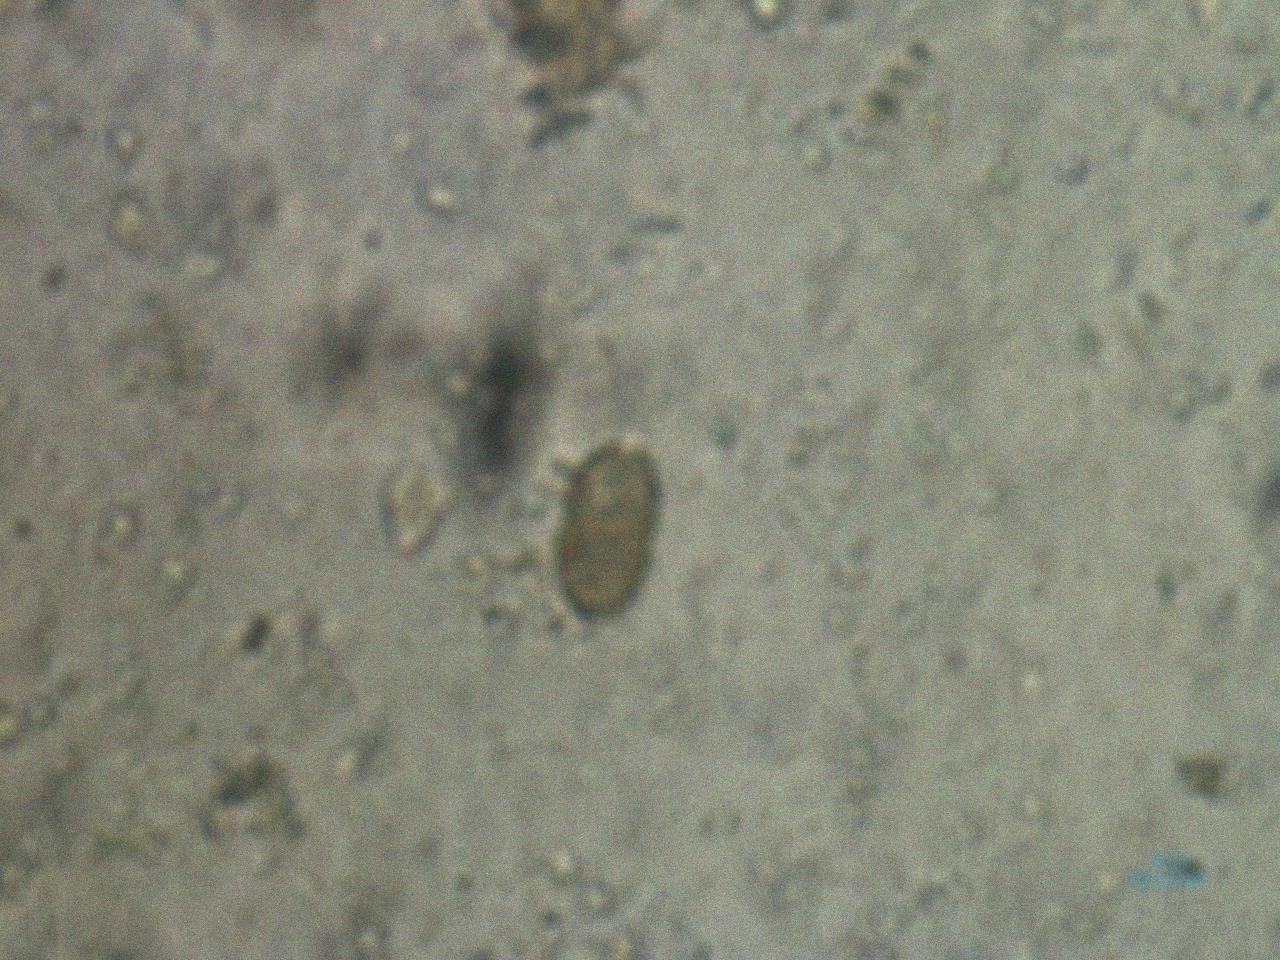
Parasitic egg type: Capillaria philippinensis